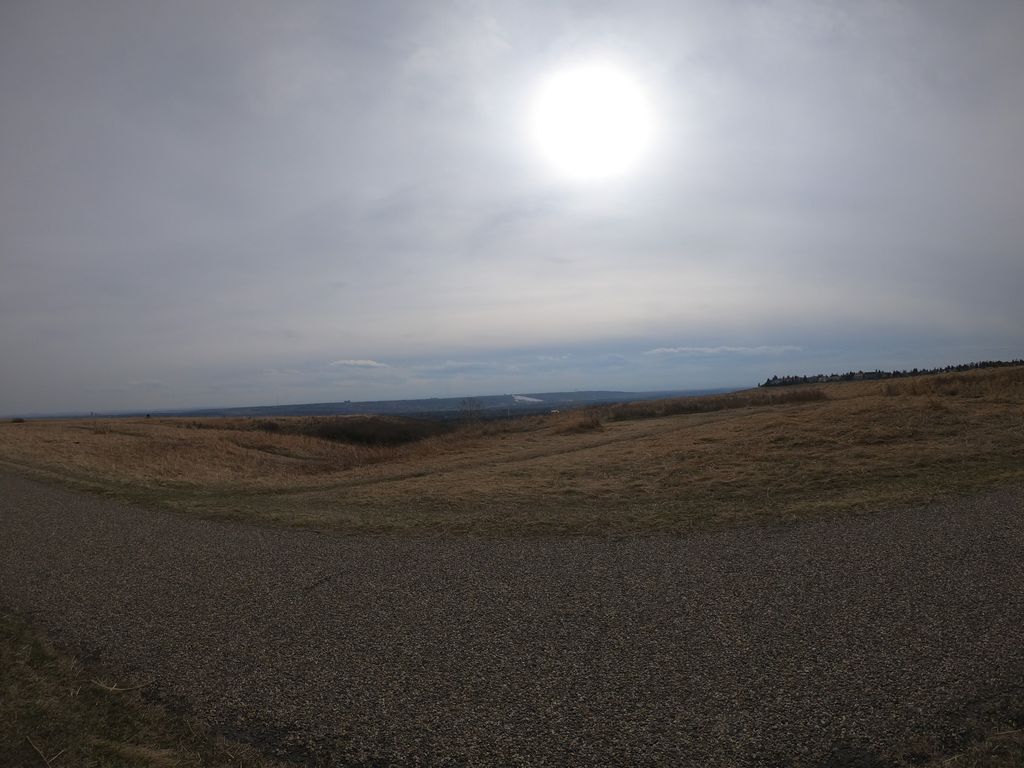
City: calgary